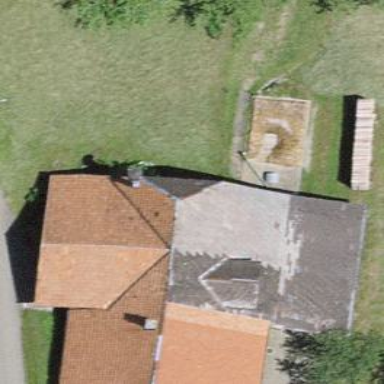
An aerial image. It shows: Farm building.